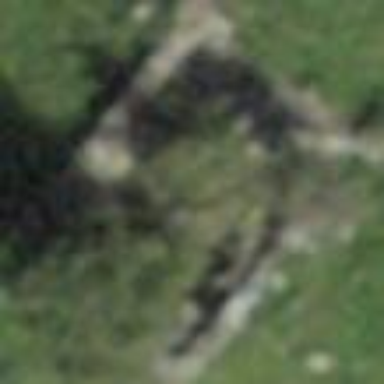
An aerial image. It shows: Ruins of historic building.